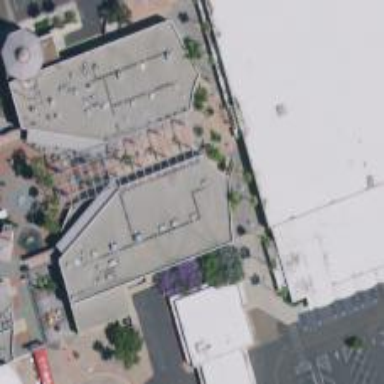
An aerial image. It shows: Fitness center located in leisure land.